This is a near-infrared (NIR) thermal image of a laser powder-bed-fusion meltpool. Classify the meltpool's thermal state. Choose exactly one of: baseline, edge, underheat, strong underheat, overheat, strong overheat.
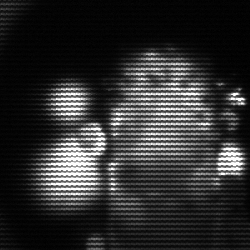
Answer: strong underheat